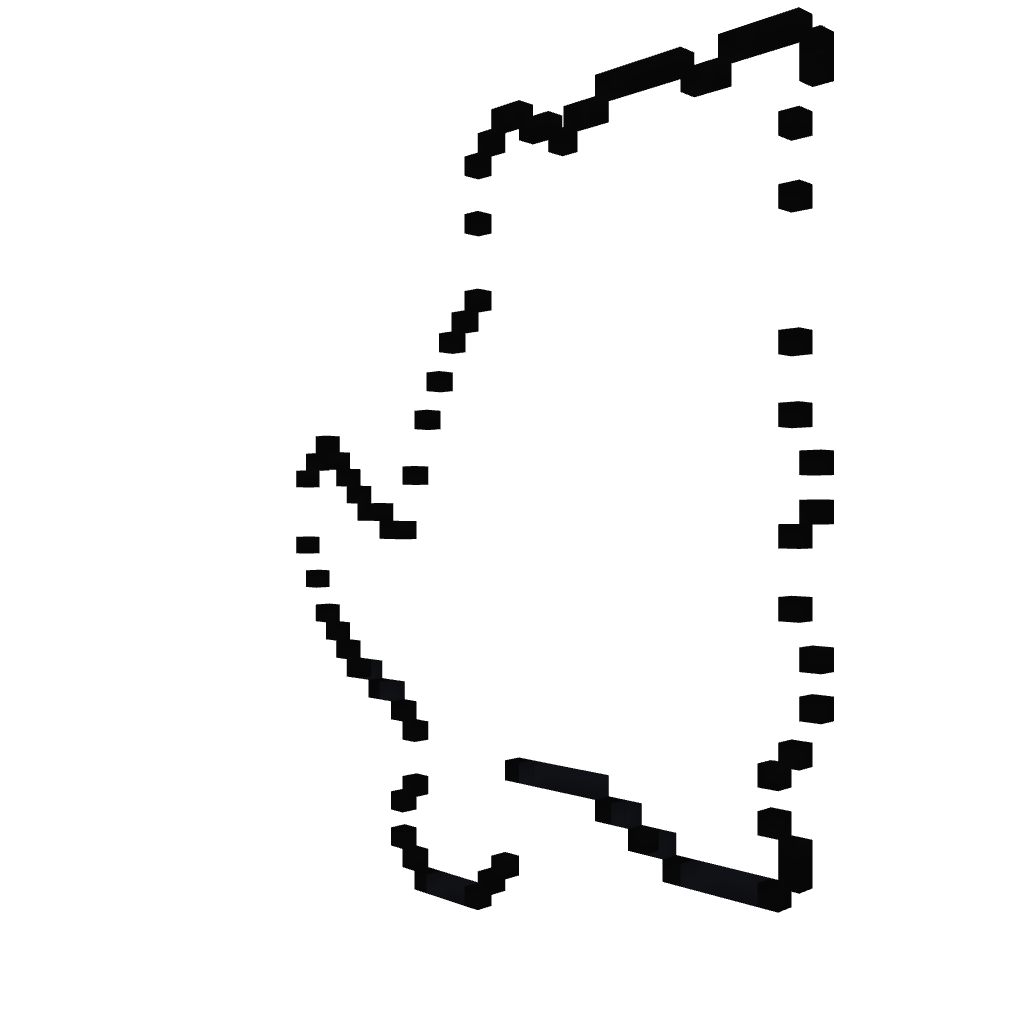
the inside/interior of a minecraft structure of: Sandan